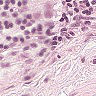
Metastatic tissue present: yes